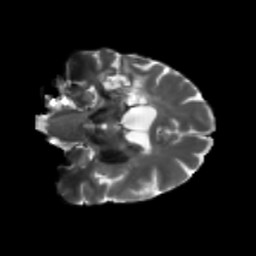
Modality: T2w
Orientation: coronal
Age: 60
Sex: female
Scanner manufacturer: siemens
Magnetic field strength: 3 T
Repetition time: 5.25 s
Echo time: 0.08 s